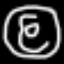
Label: donut